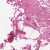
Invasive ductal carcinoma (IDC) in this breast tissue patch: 0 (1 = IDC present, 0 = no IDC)